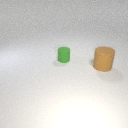
small green rubber cylinder to the left of large brown rubber cylinder